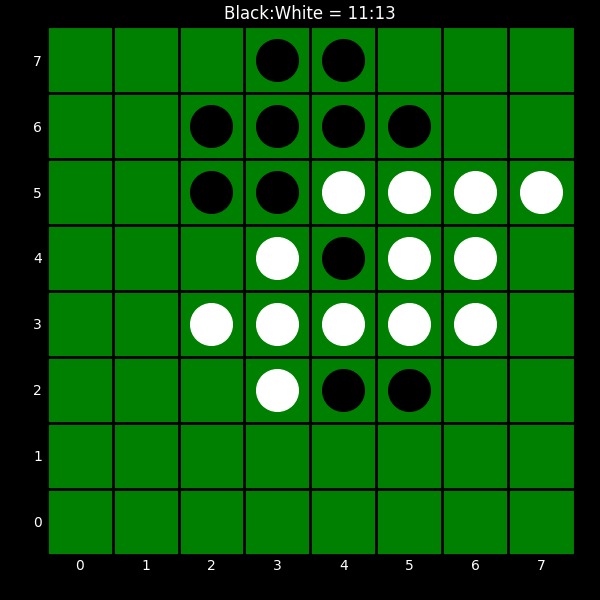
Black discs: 11
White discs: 13